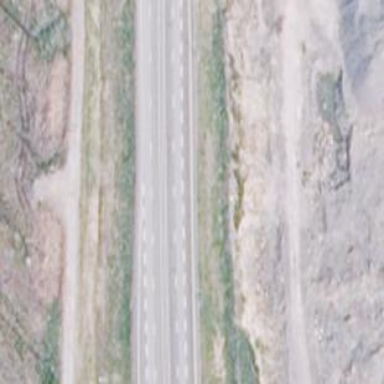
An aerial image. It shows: Asphalt road classified as trunk highway.